Question: I'm really new to PyQt6.
I want to draw an object that moves in space and draw around it its point of view site.
This is exactly what I want:

And this is what I get till now.
'''
from PyQt6.QtWidgets import *
from PyQt6.QtCore import *
from PyQt6.QtGui import *
import sys
class Window(QWidget):
def __init__(self):
super().__init__()
self.painter = QPainter(self)
self.setWindowTitle("test 5")
self.setStyleSheet("background-color:rgb(20, 20, 20);font-size:20px;")
self.setGeometry(0, 0, 600, 600)
def paintEvent(self, event):
self.painter.begin(self)
self.painter.setPen(QPen(QColor(30, 130, 30), 0, Qt.PenStyle.SolidLine))
self.painter.setBrush(QBrush(QColor(0, 100, 0), Qt.BrushStyle.SolidPattern))
self.painter.translate(300, 300)
self.painter.rotate(-90)
path = QPainterPath()
path.moveTo(-20, 0)
path.lineTo(-30, 15)
path.lineTo(20, 0)
path.lineTo(-30, -15)
path.lineTo(-20, 0)
self.painter.drawPath(path)
self.painter.setPen(QPen(QColor(130, 30, 30), 0, Qt.PenStyle.SolidLine))
self.painter.setBrush(QBrush(QColor(100, 0, 0, 100), Qt.BrushStyle.SolidPattern))
path = QPainterPath()
path.moveTo(100, 0)
path.arcTo(-100, -100, 200, 200, -90 /2 * 16, 180 * 16)
self.painter.drawPath(path)
self.painter.end()
if __name__ == "__main__":
App = QApplication(sys.argv)
window = Window()
window.show()
try:
sys.exit(App.exec())
except SystemExit:
print("closing window ...")
'''
I want to draw an arc around the object but it draws a full circle.
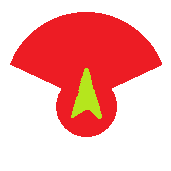
Answer: You're using the wrong angle for QPainterPath, which uses degrees, as opposed to QPainter which uses sixteenths of a degree.
Also, you need to use <URL> in order to place the path at the correct position when starting a new arc.
Finally, you have to close the path, using <URL>.
'''
path = QPainterPath()
outRect = QRectF(-100, -100, 200, 200)
path.arcMoveTo(outRect, -60)
path.arcTo(outRect, -60, 120)
path.arcTo(-50, -50, 100, 100, 60, 240)
path.closeSubpath()
painter.drawPath(path)
'''